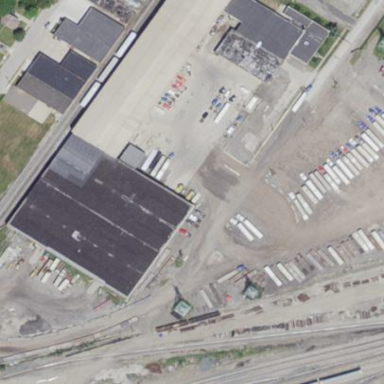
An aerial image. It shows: Industrial area.